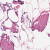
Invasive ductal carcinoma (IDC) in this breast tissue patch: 0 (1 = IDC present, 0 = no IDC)